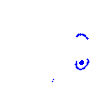
Particle: pion